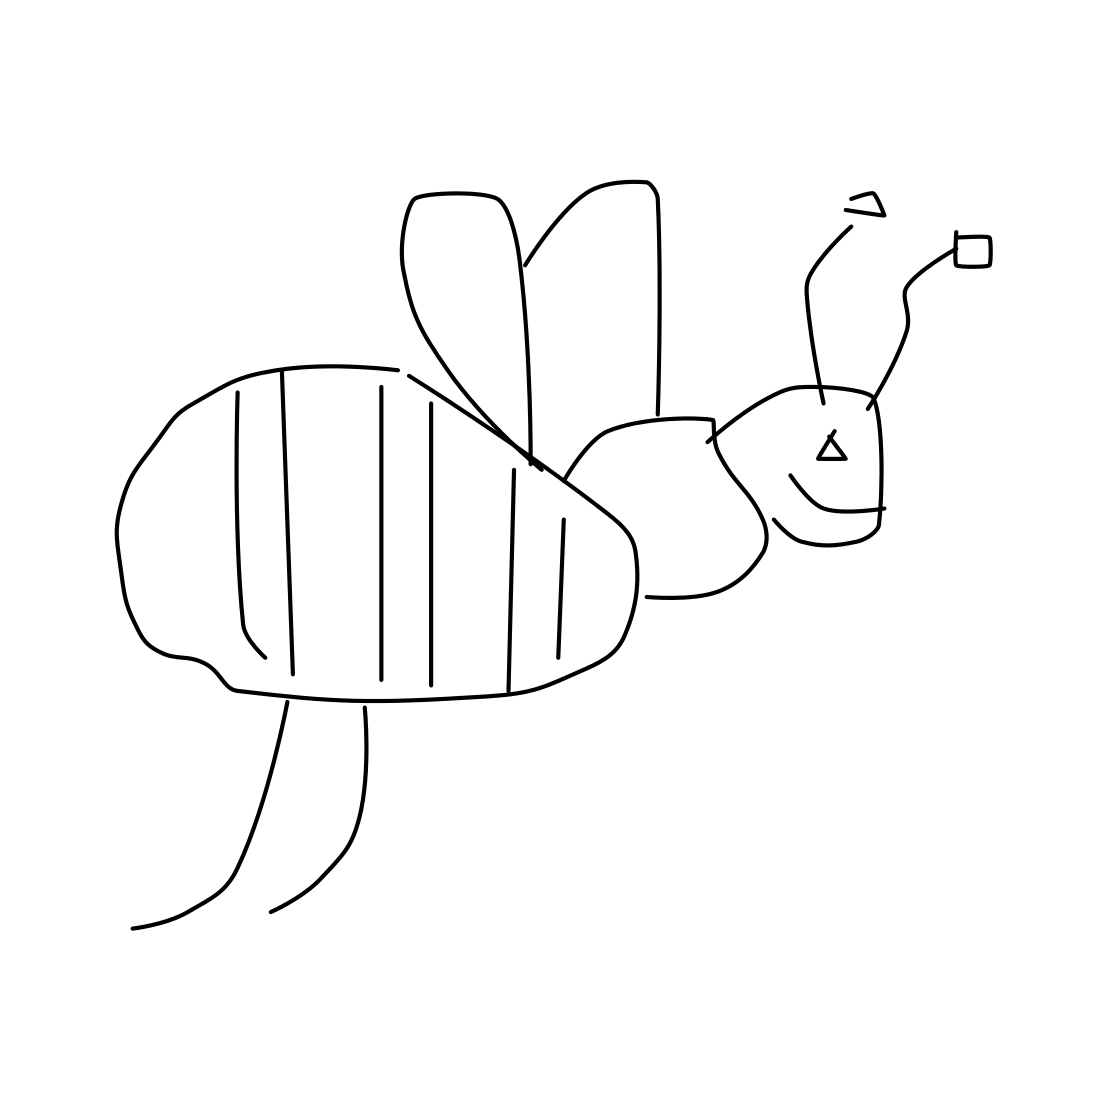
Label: bee